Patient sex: M
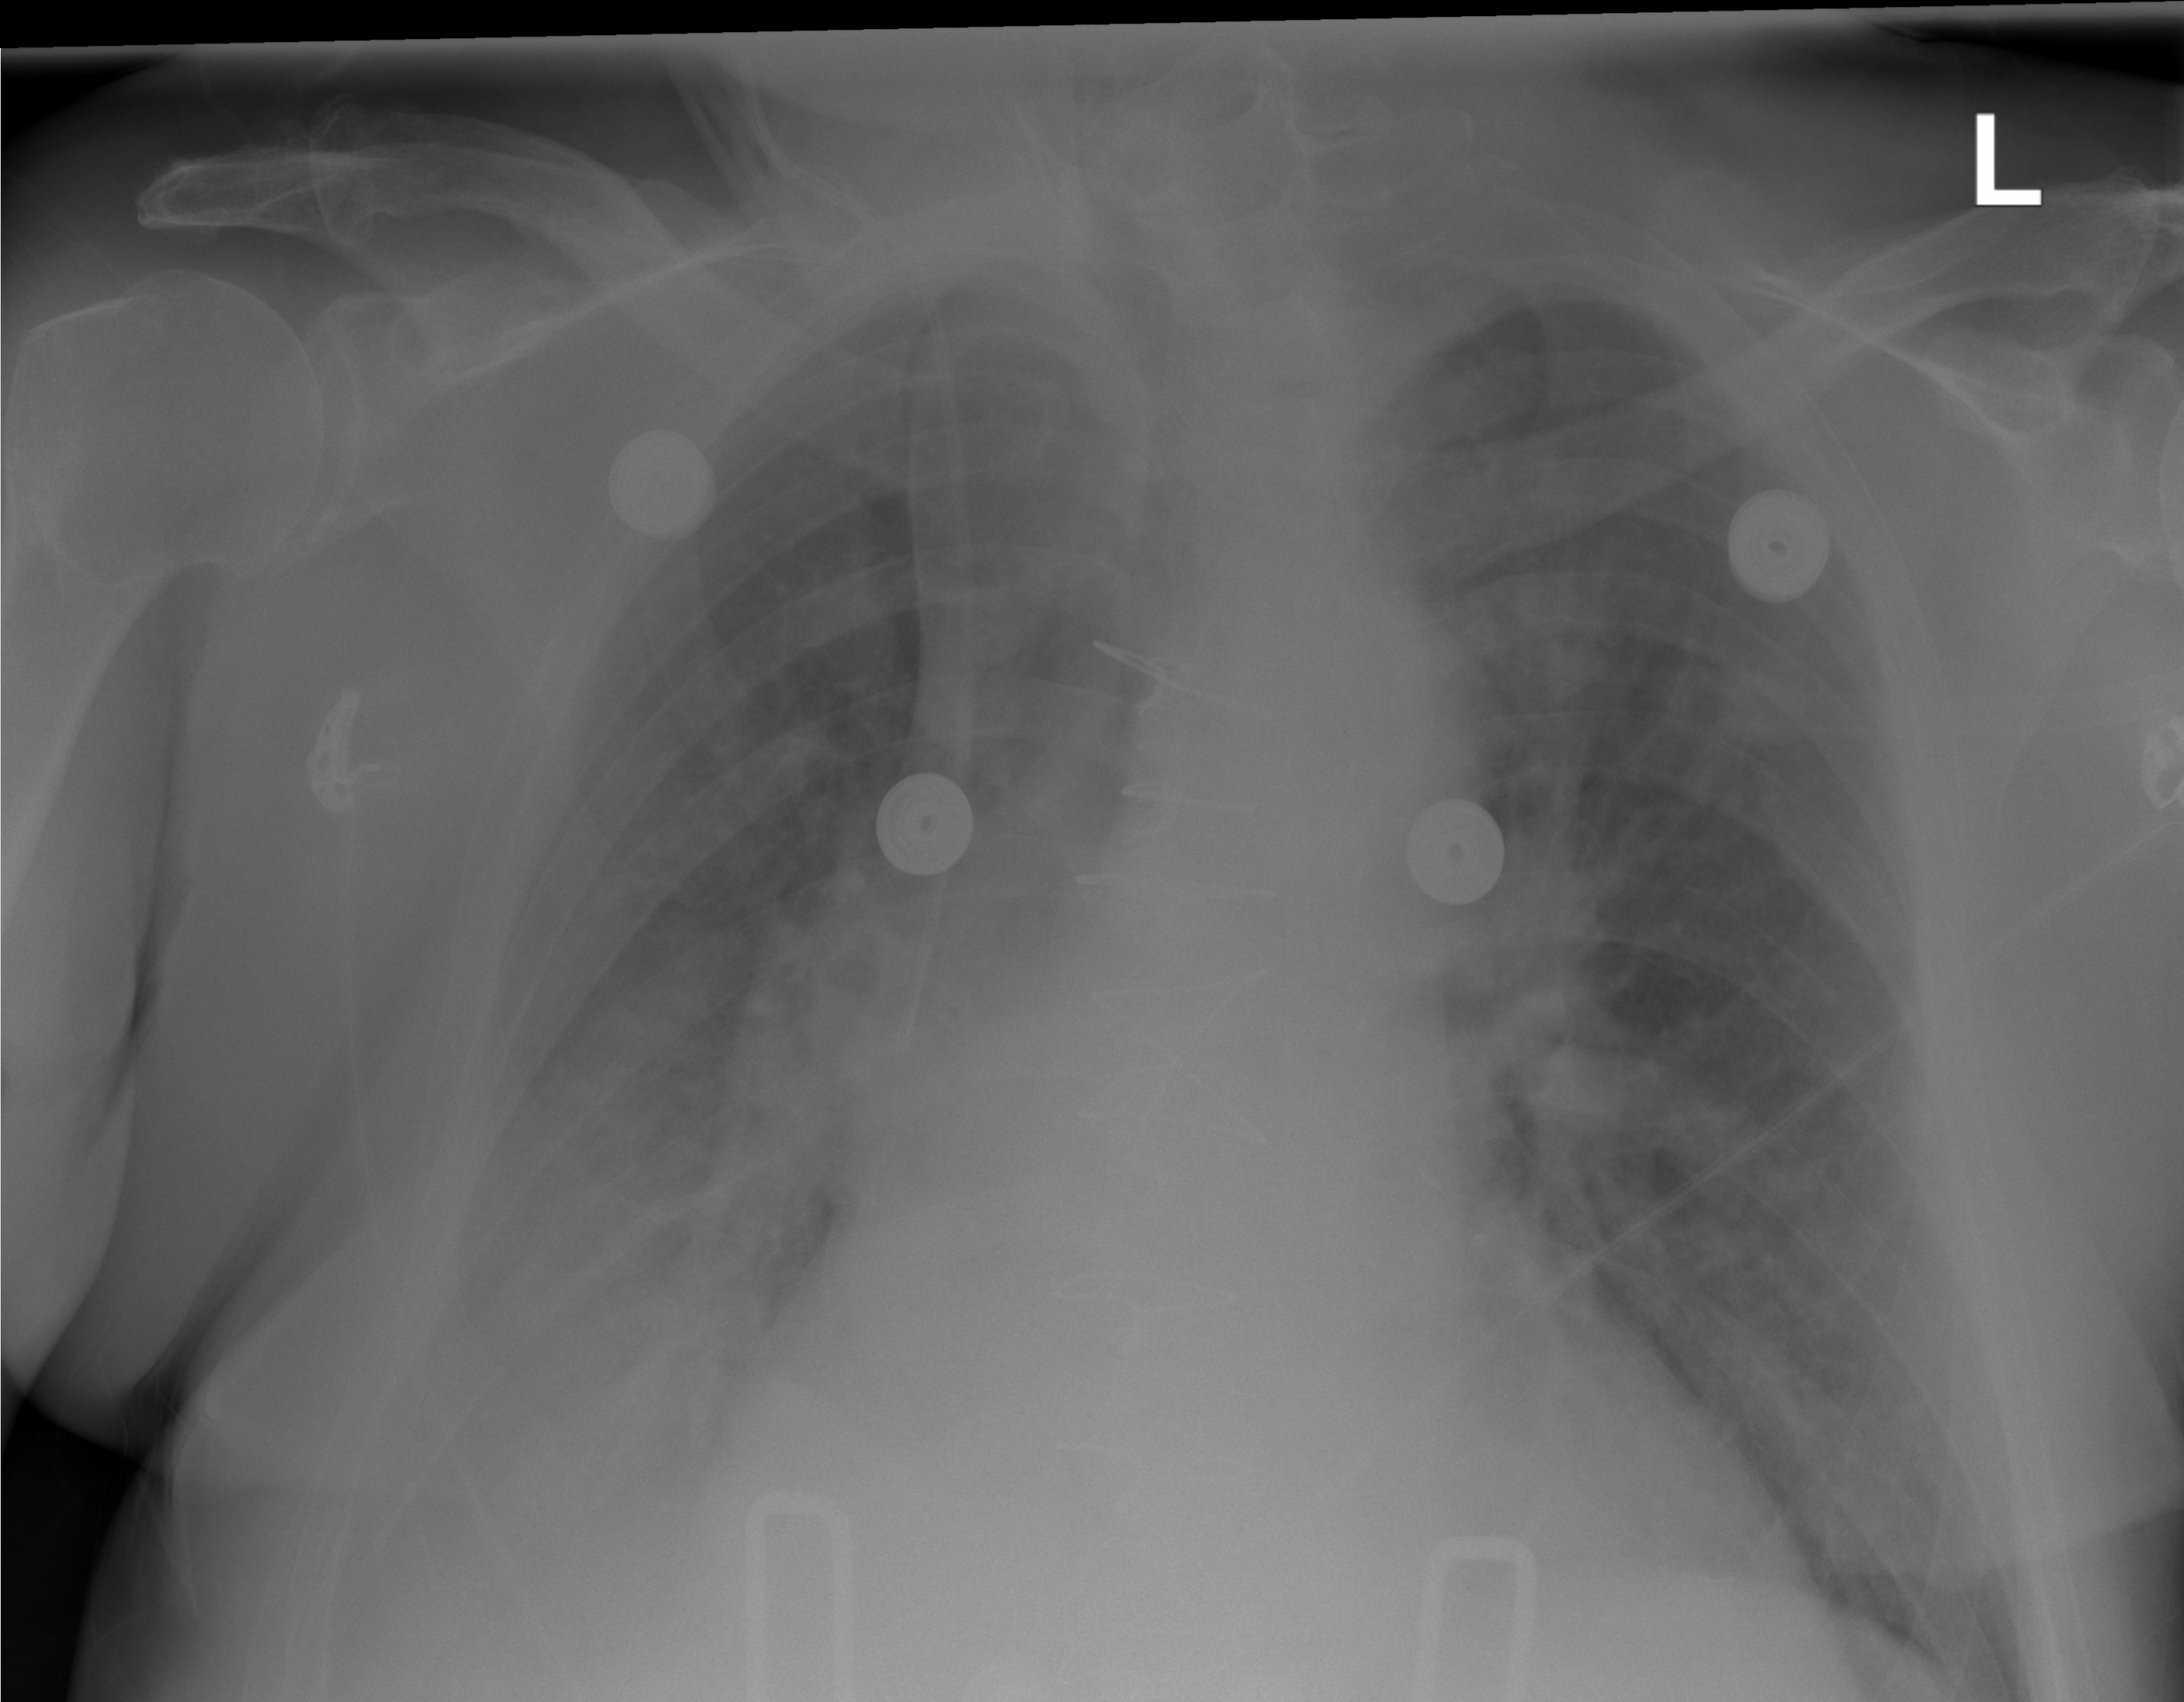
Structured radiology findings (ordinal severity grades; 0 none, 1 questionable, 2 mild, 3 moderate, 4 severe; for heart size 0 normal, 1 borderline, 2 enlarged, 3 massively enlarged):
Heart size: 2
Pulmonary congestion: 2
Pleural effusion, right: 3
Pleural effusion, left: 1
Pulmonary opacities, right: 1
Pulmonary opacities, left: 1
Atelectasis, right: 2
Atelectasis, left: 0